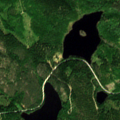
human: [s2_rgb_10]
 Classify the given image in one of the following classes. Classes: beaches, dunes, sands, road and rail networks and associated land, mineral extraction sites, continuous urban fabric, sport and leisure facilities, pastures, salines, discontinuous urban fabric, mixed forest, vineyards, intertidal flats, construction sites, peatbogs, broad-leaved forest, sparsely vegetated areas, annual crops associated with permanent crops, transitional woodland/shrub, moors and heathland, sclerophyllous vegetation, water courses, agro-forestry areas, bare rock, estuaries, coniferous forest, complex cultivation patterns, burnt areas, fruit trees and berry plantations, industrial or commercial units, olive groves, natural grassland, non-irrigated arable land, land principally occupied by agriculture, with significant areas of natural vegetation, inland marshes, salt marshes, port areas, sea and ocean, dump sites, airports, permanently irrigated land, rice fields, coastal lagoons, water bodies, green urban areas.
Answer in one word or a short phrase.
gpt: coniferous forest, mixed forest, water bodies